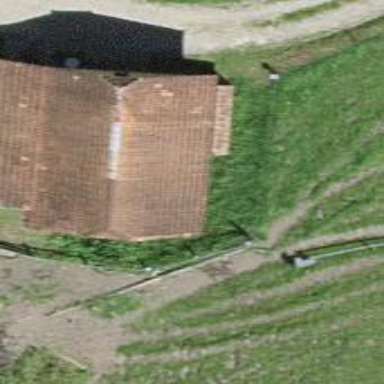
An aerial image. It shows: Barn.